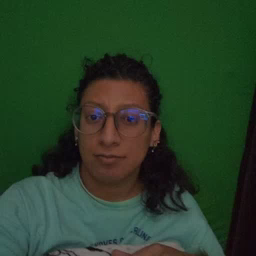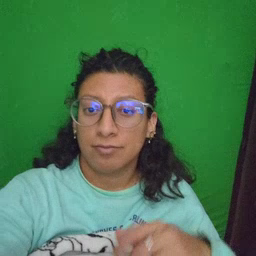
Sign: penny